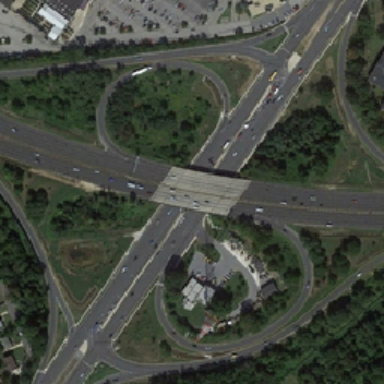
Oasis are in the middle of the land cars drive on the road .